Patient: sex F, age 75
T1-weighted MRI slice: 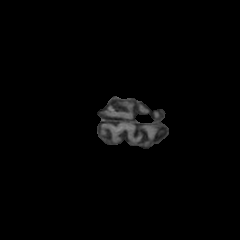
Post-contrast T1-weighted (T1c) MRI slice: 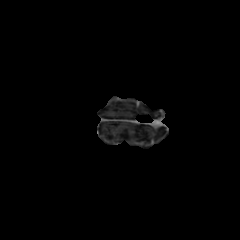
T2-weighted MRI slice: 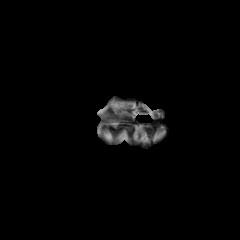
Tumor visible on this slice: no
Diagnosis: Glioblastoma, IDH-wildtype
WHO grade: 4